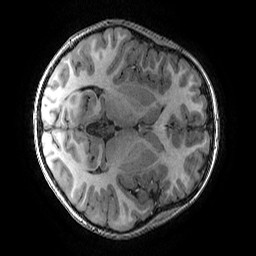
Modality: T1w
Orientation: axial
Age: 11
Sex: female
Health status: ill
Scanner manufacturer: ge
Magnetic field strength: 3 T
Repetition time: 0.007664 s
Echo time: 0.00342 s